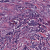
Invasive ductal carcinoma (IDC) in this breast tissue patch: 1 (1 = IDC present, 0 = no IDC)